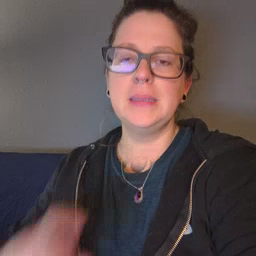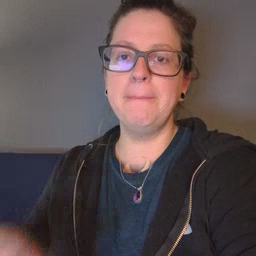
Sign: time